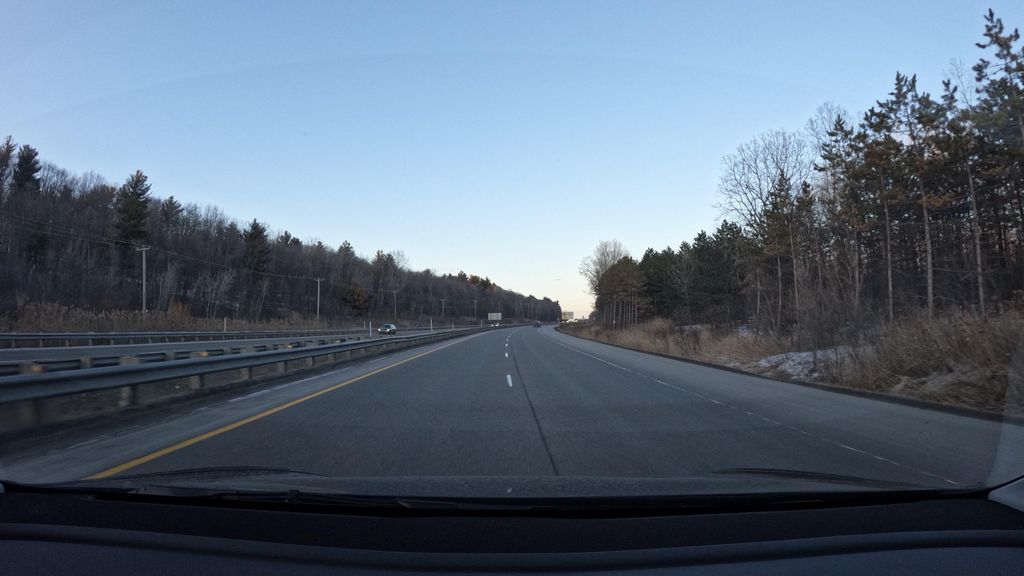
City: montreal